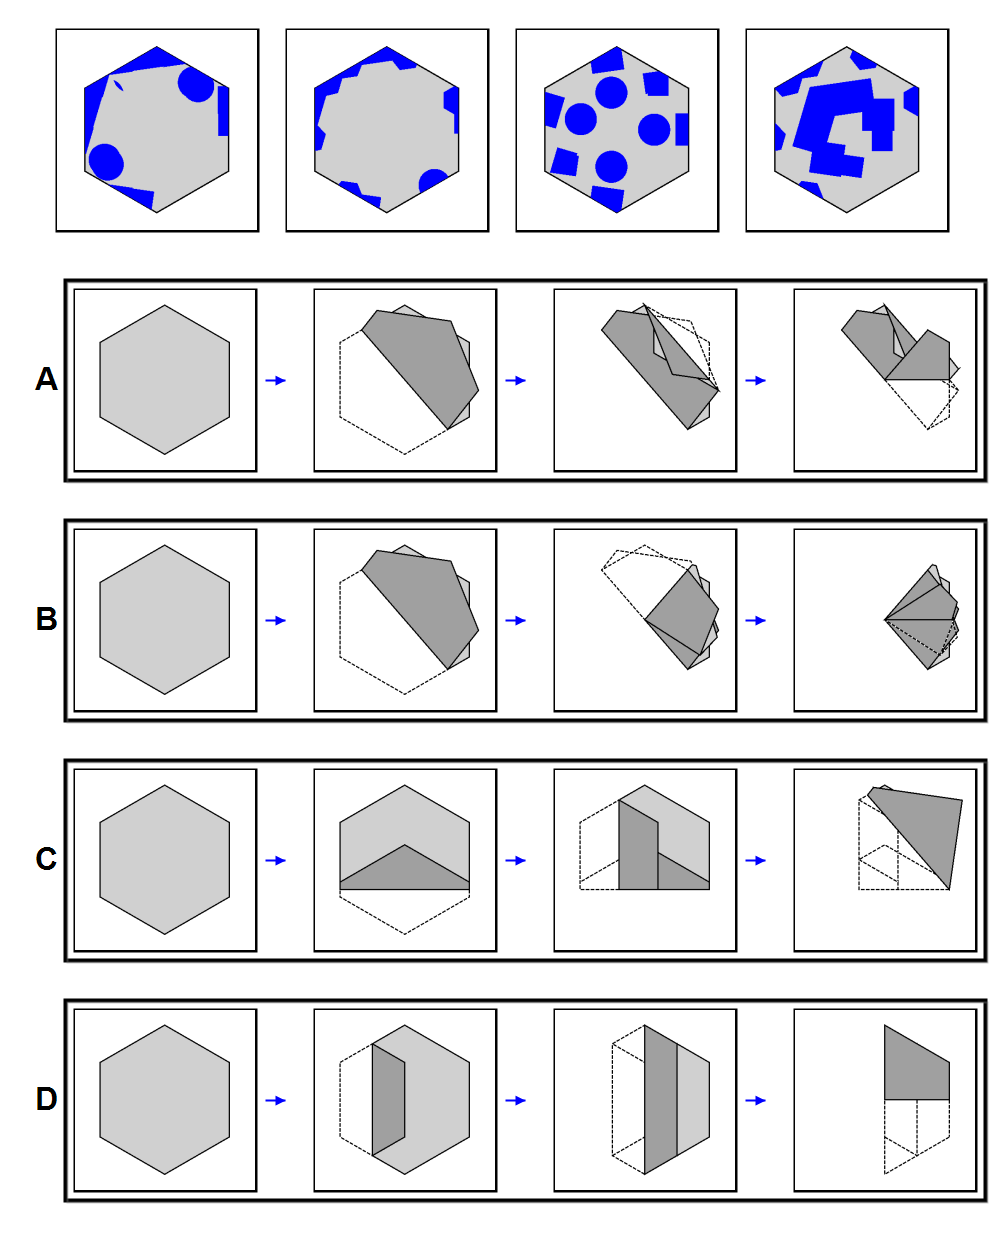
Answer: B